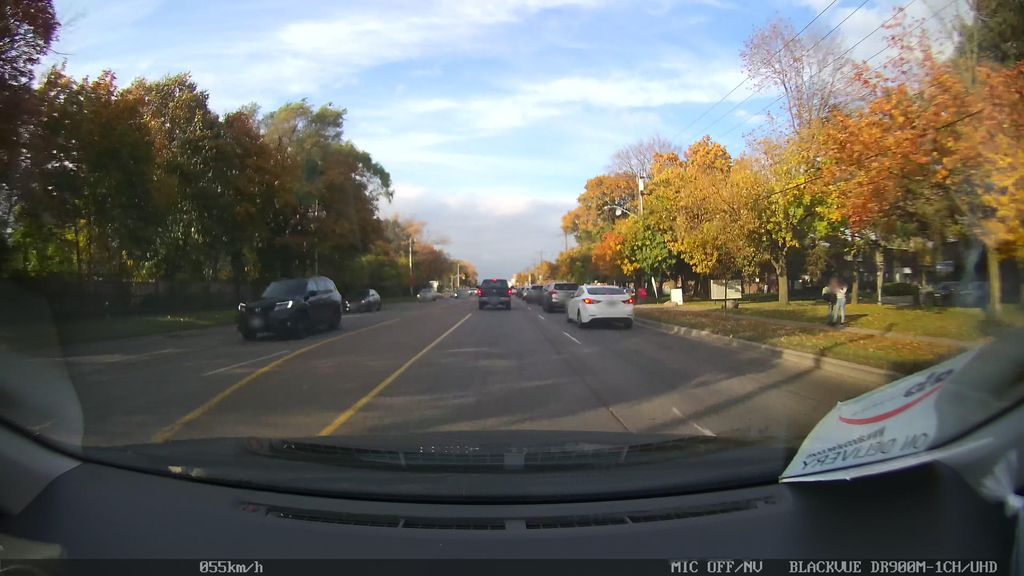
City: toronto